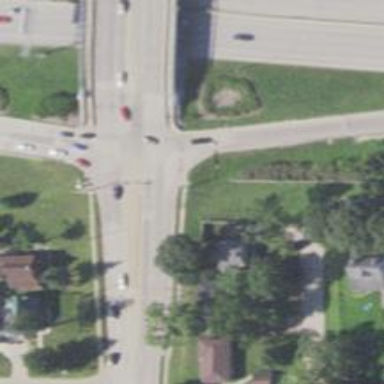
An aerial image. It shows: Marked crossing on the road.